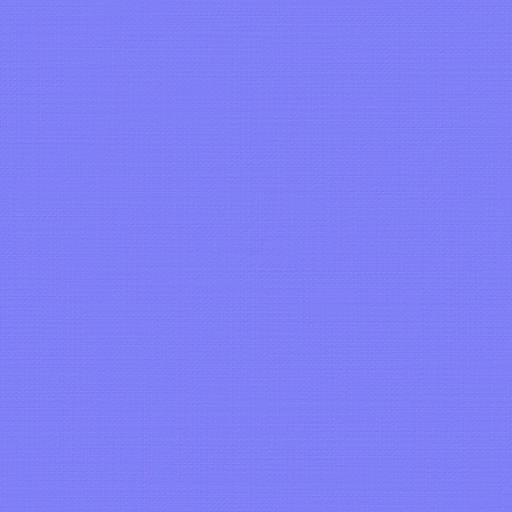
fabric pattern red tartan